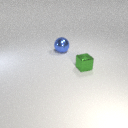
large blue metal sphere to the left of small green metal cube